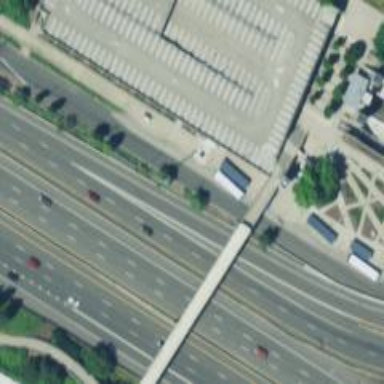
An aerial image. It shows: Busway road.